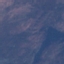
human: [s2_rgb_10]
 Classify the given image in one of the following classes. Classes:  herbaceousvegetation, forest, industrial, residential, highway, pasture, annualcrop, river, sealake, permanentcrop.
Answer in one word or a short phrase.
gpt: HerbaceousVegetation